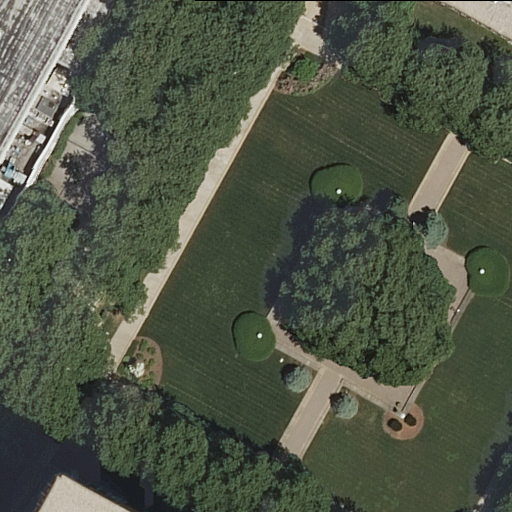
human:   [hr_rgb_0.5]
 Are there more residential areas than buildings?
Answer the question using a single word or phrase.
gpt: no

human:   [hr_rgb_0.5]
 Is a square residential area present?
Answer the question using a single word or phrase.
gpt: no

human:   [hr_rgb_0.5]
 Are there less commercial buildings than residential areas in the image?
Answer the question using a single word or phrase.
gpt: yes

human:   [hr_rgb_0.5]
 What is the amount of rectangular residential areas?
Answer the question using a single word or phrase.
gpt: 1

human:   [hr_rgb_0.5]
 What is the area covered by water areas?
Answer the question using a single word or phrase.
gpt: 0m2

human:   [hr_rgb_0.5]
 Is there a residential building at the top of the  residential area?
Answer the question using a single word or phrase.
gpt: yes

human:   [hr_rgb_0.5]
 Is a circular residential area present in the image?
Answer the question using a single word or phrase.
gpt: no

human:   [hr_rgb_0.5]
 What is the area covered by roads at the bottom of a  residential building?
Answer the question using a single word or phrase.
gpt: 0m2

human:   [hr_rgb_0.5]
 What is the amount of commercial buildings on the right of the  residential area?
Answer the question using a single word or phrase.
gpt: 0

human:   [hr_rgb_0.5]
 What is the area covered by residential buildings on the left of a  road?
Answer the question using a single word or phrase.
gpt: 720m2

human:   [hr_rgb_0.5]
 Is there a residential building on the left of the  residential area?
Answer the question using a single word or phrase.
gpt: yes

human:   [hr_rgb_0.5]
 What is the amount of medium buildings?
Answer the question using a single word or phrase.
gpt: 0

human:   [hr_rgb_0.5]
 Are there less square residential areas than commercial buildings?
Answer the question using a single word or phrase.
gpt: no

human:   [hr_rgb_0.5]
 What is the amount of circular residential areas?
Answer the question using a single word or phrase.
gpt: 0

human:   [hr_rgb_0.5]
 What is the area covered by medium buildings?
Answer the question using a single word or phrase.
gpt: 0m2

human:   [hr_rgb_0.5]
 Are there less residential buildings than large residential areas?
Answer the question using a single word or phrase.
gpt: no

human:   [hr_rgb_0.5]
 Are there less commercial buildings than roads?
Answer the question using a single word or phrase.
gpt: yes

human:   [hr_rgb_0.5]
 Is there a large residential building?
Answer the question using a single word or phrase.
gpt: yes

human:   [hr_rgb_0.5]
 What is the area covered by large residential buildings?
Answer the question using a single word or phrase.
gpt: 654m2

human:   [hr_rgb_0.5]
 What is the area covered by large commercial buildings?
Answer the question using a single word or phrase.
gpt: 0m2

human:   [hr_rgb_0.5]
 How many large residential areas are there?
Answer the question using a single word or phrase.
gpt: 1

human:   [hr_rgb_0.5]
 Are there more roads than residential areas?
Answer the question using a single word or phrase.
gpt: yes

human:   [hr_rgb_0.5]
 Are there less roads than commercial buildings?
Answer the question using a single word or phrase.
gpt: no

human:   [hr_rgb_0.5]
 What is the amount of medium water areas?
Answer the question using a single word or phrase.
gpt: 0

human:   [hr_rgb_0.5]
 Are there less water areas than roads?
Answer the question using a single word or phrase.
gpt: yes

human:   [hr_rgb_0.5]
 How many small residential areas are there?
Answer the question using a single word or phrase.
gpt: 0

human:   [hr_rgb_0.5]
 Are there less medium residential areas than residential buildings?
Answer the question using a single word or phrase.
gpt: yes

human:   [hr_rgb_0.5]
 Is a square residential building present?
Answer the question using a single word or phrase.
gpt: no

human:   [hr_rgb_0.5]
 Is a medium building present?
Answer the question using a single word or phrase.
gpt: no

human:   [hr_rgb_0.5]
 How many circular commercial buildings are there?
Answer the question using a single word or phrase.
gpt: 0

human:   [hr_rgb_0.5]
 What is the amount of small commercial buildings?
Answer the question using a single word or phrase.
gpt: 0

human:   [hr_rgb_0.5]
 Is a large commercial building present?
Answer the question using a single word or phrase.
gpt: no

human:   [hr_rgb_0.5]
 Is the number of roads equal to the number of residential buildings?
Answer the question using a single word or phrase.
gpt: no

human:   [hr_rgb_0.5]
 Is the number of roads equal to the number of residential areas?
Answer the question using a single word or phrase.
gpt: no

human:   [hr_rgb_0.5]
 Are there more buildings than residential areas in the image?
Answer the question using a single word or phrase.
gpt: yes

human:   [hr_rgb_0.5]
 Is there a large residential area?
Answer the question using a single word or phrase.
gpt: yes